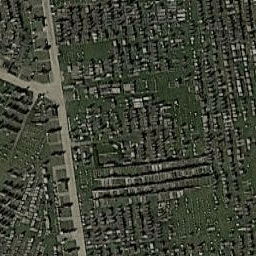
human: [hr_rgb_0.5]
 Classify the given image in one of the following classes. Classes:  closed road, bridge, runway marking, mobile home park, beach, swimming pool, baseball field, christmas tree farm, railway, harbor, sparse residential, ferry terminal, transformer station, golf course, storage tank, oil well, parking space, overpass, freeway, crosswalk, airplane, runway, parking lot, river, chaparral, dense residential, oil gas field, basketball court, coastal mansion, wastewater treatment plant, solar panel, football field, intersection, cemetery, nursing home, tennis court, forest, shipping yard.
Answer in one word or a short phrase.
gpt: cemetery